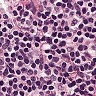
Metastatic tissue present: no